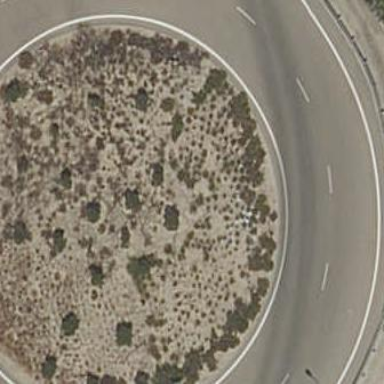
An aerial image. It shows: Tertiary road leading to roundabout junction.